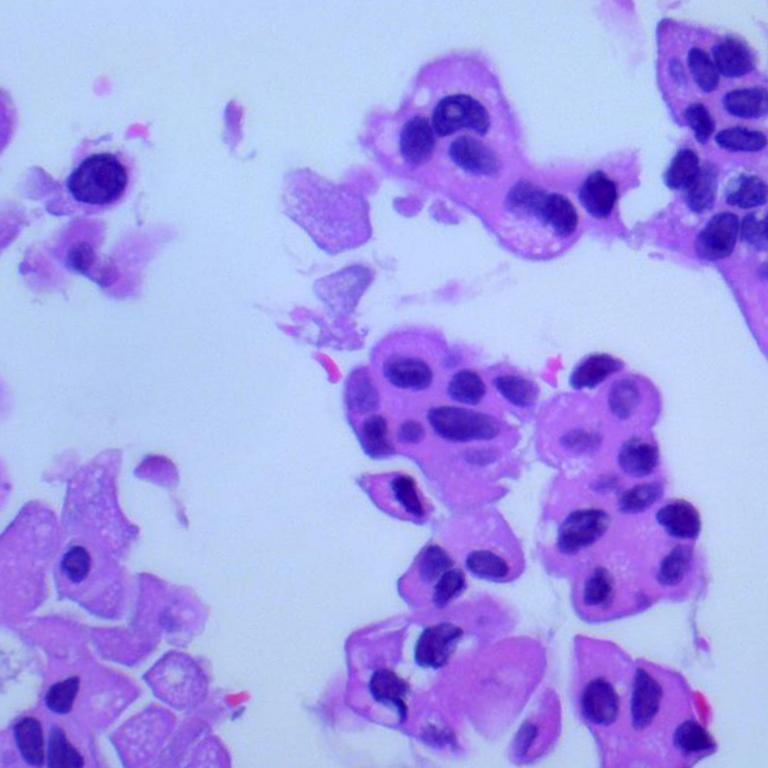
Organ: lung
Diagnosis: adenocarcinomas